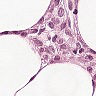
Metastatic tissue present: yes